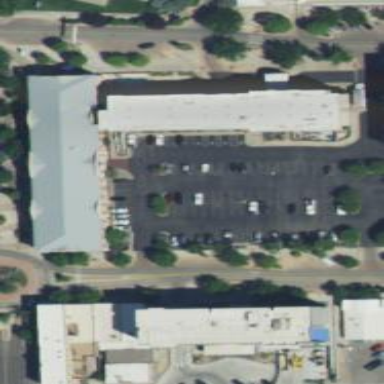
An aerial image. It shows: Parking space.